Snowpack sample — Buffalo Mountain, Silverthorne, Colorado, USA (2/22/26, 2:02 PM MST)
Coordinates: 39.622, -106.113
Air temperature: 33 °F
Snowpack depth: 63 cm
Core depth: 10 cm
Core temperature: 30.2 °F
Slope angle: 11°, slope face: 116°
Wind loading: low
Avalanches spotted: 0
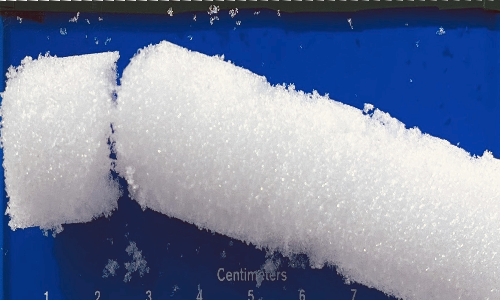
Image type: core
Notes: In a firebreak similar to site 1, minimal wind loading with no spotted avalanches (not many faces in view though)